Interaction volume radius: 5 \u00c5
Interaction volume height: 20 \u00c5
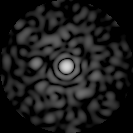
Disorder parameter: 0.8541